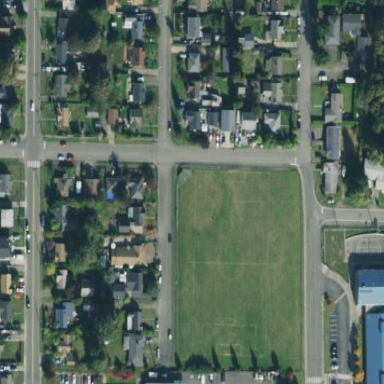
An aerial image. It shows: Grassy pitch used for soccer and baseball.